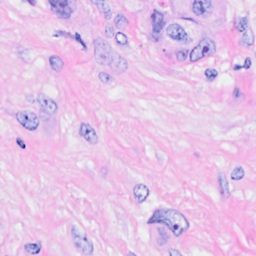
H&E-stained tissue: Breast